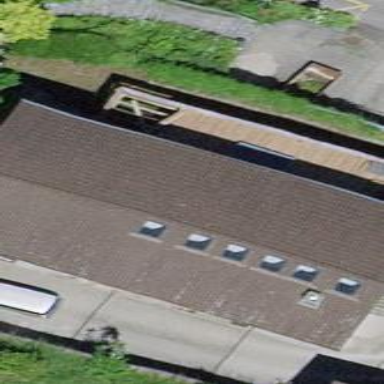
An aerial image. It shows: Residential building with gabled roof.